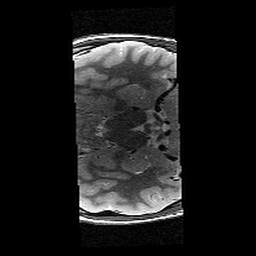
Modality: T2w
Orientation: axial
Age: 13
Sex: male
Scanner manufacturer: siemens
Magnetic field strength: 3 T
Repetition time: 8.46 s
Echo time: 0.067 s